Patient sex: F
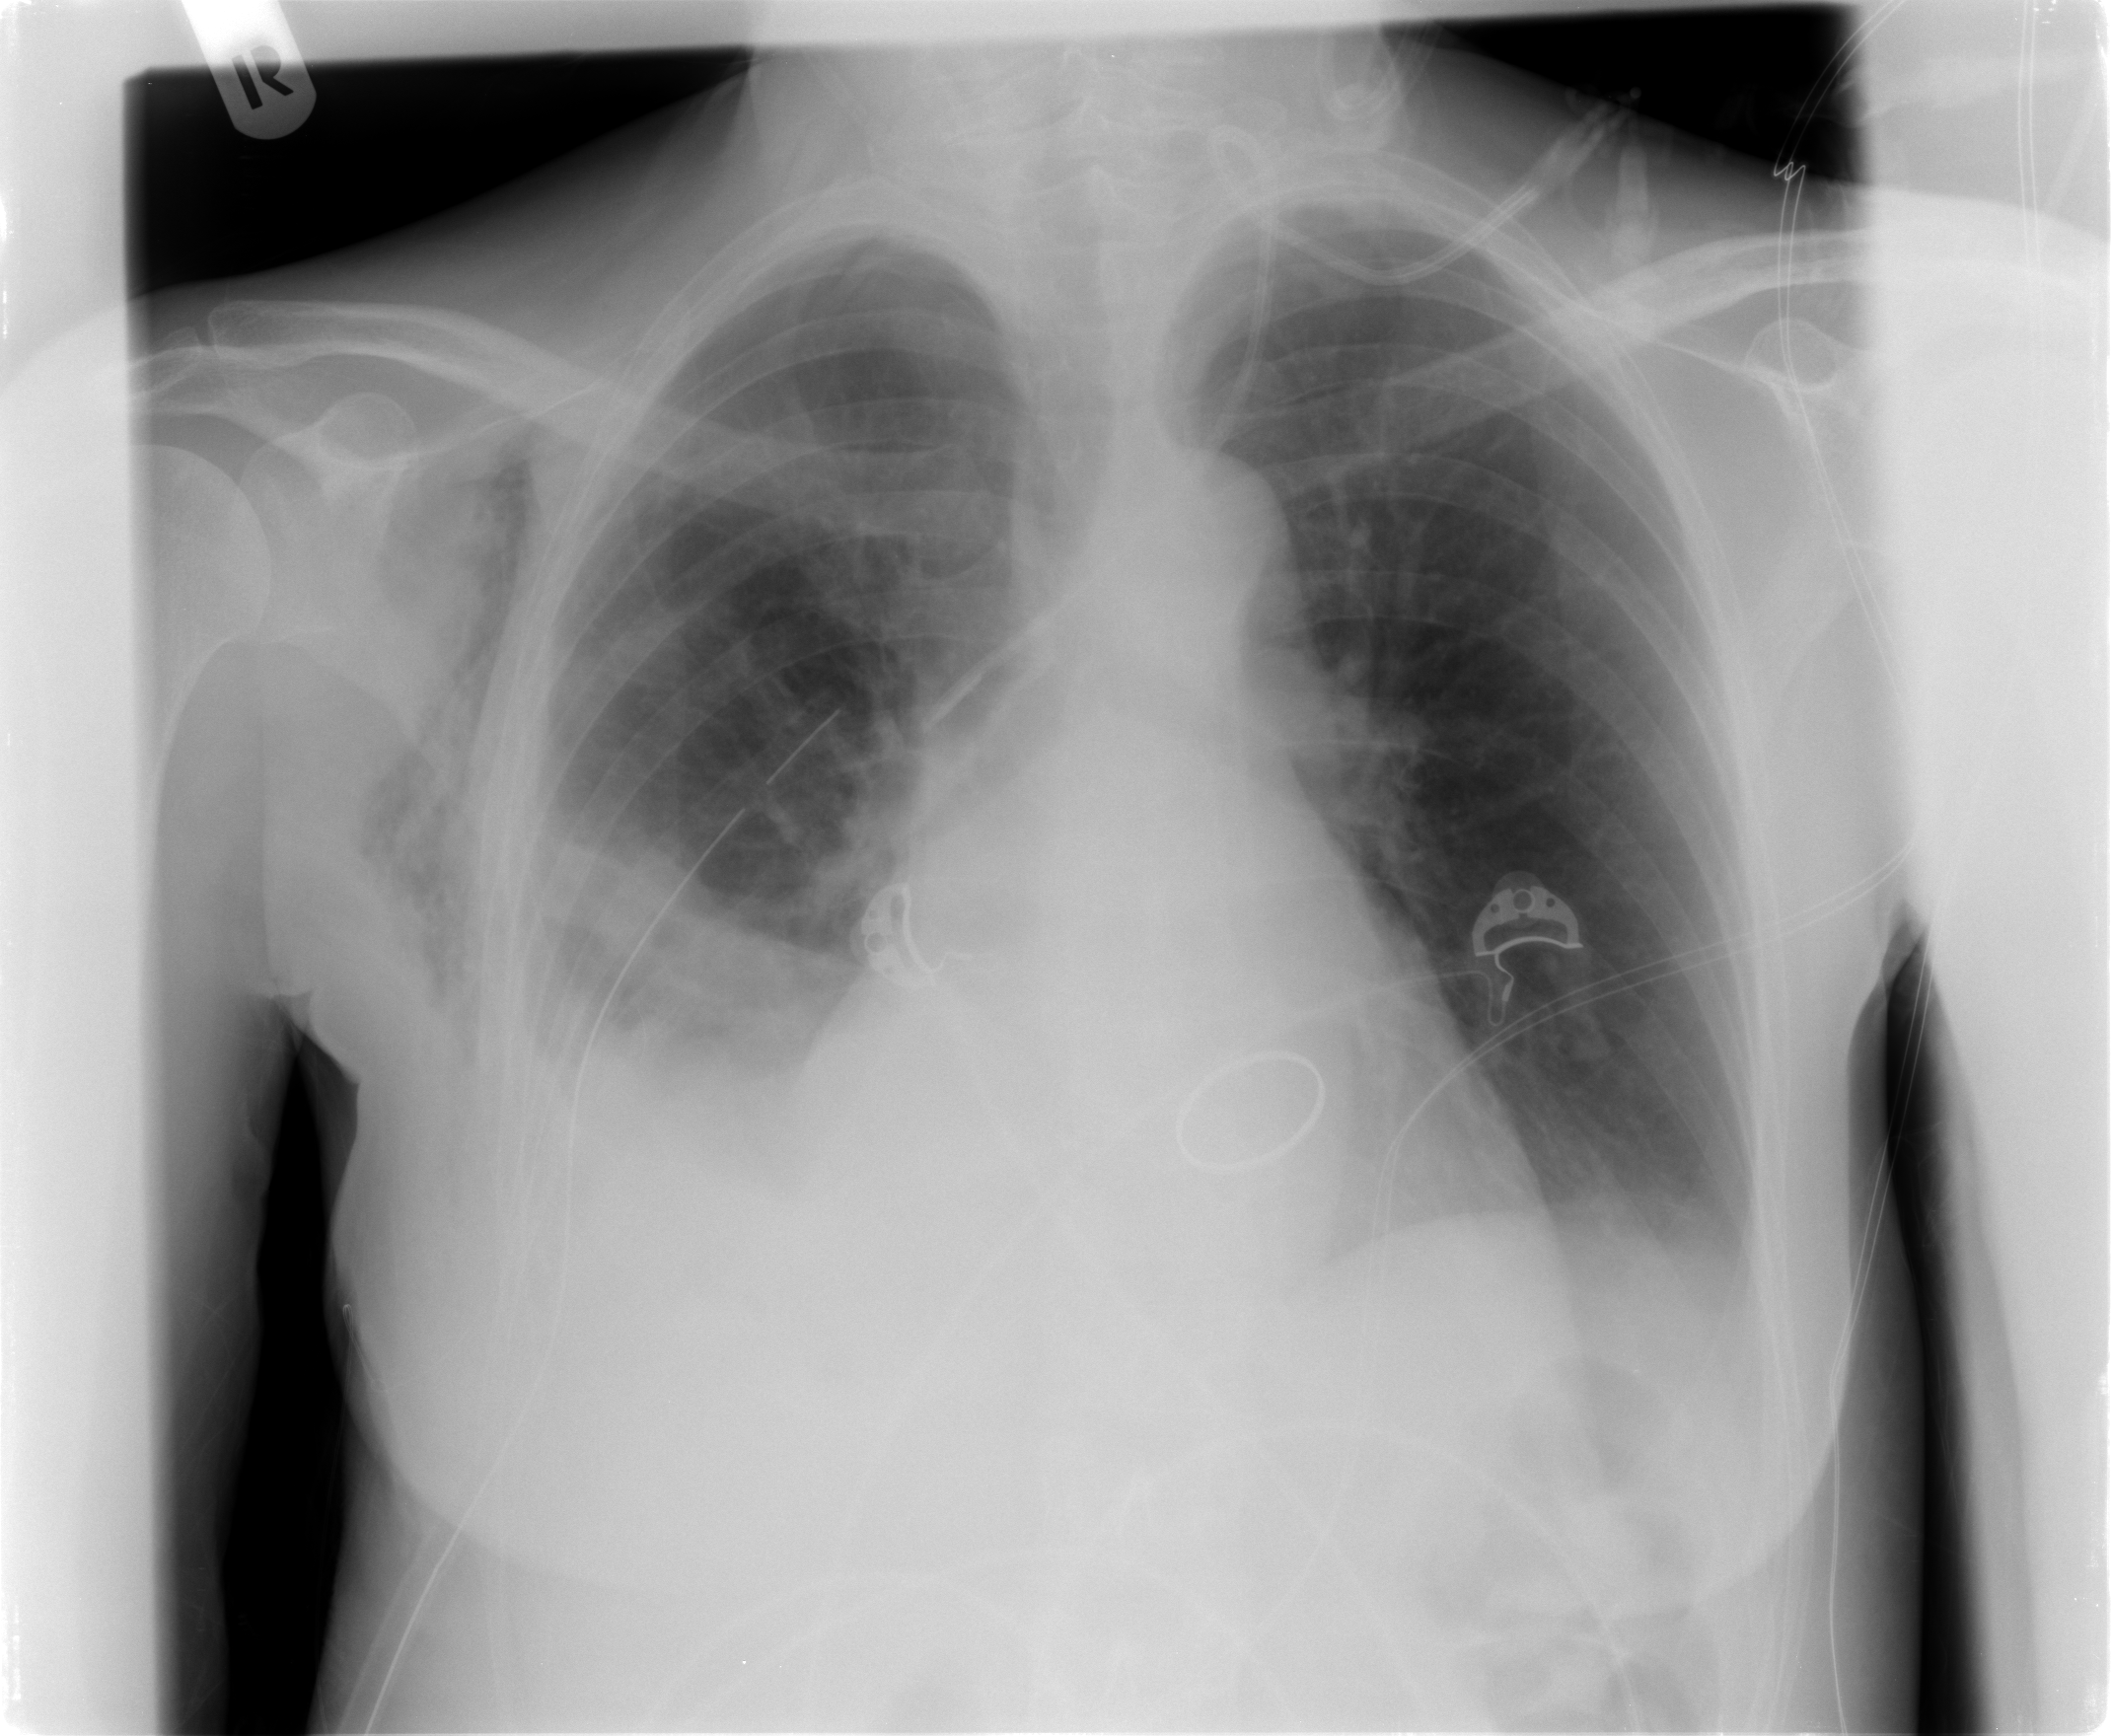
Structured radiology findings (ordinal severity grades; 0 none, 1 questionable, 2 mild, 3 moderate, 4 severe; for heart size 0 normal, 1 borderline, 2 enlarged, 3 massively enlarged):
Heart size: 3
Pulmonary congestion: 0
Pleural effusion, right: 3
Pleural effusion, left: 0
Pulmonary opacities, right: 1
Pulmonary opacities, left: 0
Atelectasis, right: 3
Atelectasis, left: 2